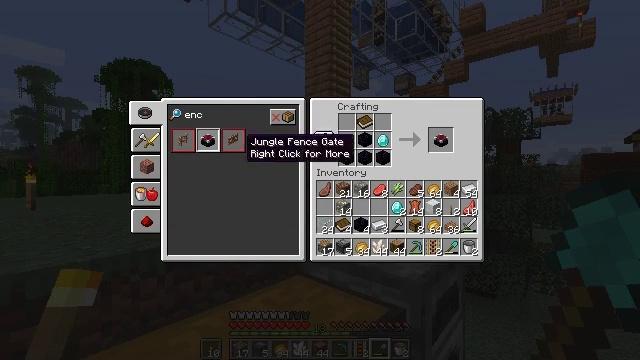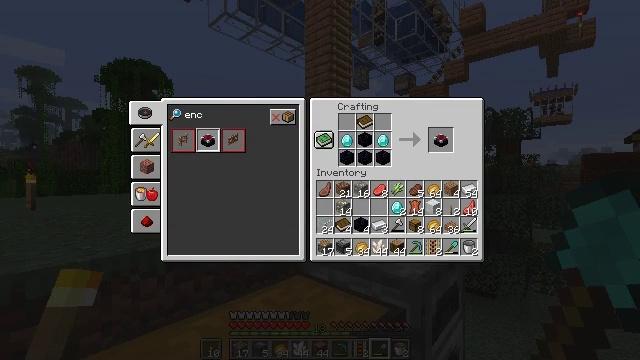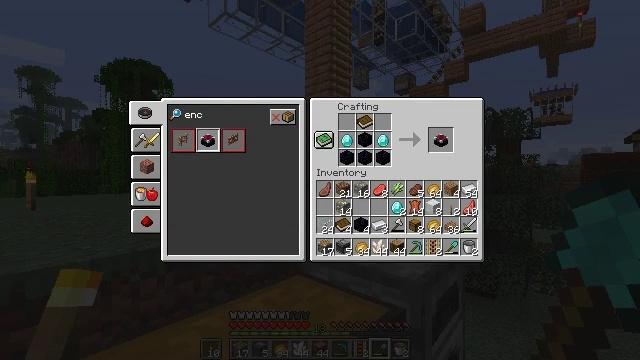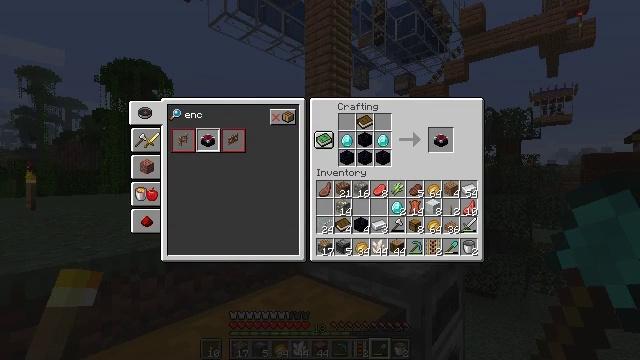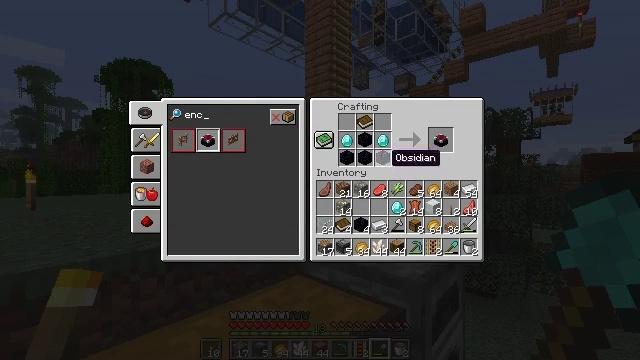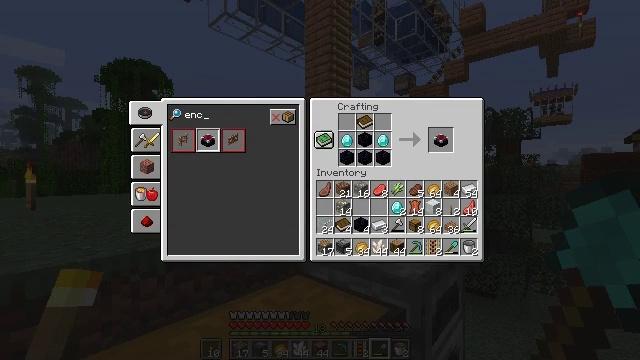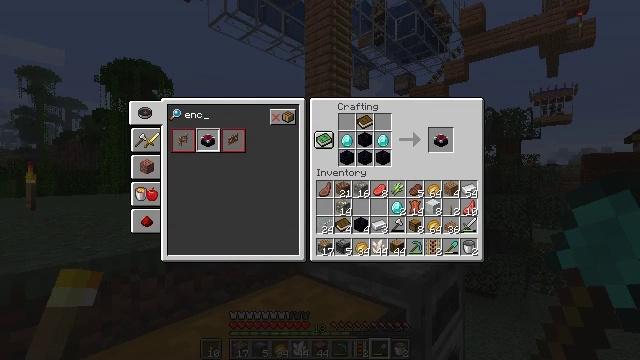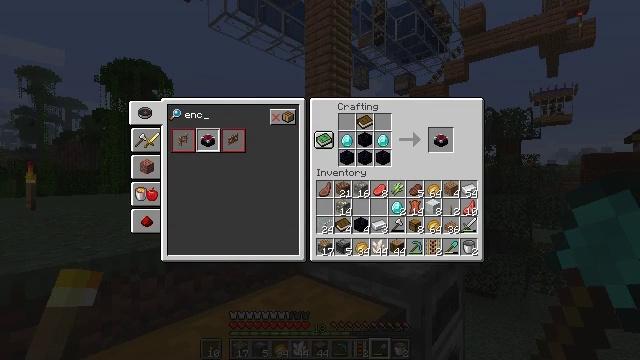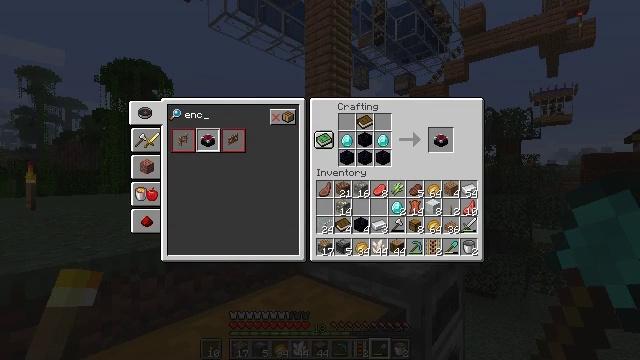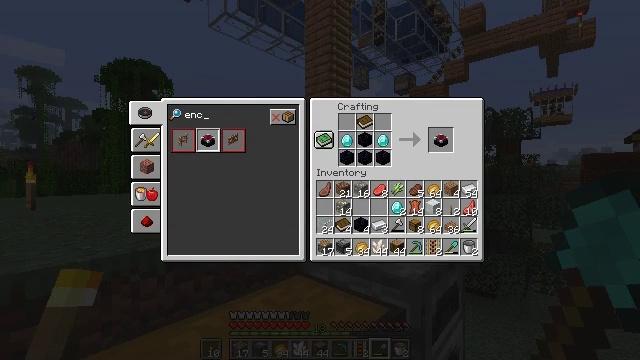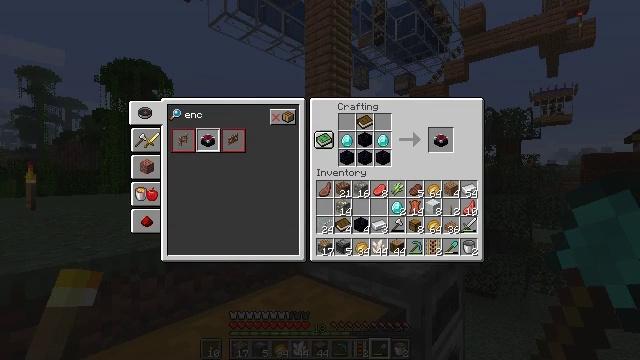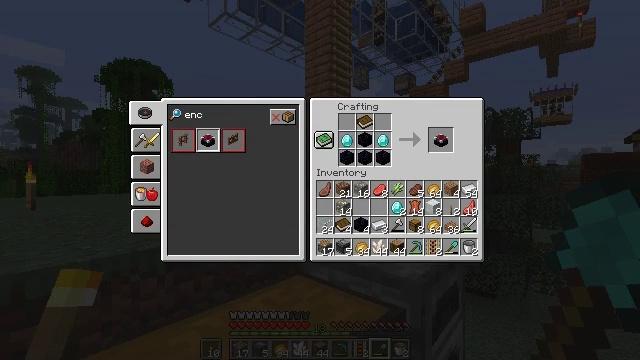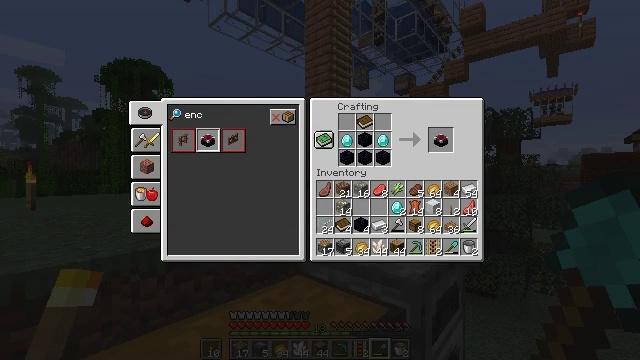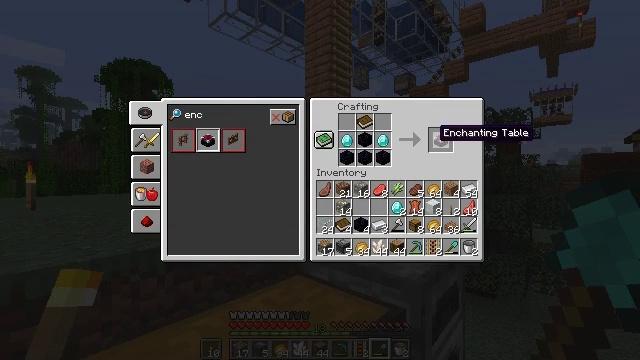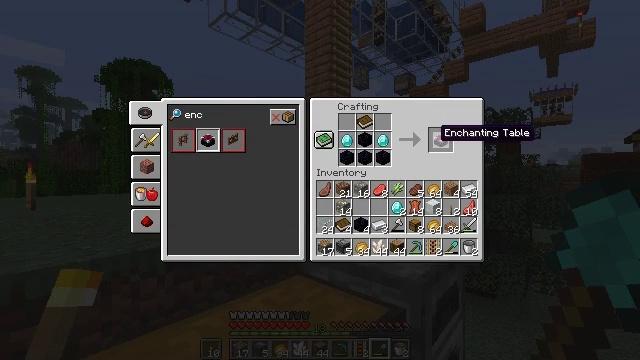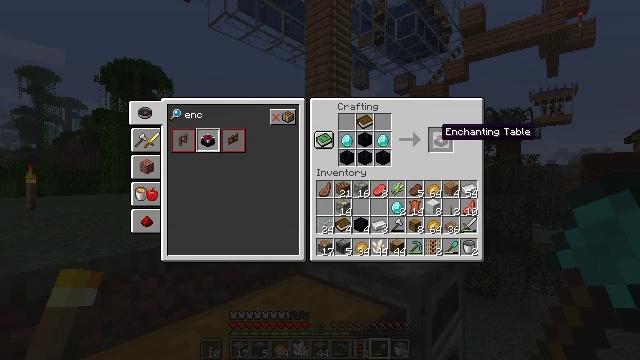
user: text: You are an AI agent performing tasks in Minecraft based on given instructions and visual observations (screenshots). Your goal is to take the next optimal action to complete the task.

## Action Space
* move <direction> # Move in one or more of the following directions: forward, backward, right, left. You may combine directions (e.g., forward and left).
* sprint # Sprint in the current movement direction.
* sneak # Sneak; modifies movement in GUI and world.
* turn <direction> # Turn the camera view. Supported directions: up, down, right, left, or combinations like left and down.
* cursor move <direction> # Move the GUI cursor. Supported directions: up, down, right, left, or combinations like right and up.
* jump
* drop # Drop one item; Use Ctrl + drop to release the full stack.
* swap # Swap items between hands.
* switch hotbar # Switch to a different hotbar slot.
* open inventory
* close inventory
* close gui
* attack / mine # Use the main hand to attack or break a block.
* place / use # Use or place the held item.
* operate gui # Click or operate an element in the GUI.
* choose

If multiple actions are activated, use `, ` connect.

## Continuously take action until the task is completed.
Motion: motion action
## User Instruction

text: Make sure you have the right materials to craft an enchanting table.
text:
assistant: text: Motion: cursor move right and down
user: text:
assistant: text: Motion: cursor move right and down
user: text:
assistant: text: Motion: cursor move right
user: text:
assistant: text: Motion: cursor move right
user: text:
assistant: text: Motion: cursor move right
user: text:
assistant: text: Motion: cursor move right
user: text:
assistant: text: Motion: no_op
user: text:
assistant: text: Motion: no_op
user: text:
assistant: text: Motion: no_op
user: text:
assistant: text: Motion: no_op
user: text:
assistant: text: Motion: no_op
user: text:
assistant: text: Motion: no_op
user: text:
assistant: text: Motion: no_op
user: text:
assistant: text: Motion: sneak
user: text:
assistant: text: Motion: sneak
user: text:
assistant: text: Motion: sneak
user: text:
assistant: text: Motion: sneak
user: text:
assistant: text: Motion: sneak
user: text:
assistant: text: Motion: sneak
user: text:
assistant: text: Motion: sneak
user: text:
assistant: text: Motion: sneak, operate gui
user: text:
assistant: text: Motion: sneak, operate gui
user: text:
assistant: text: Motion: sneak
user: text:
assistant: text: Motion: sneak
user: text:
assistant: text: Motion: sneak
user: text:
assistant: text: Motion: sneak